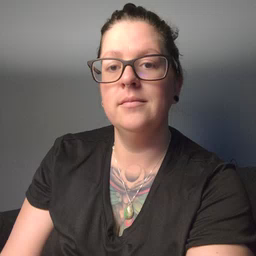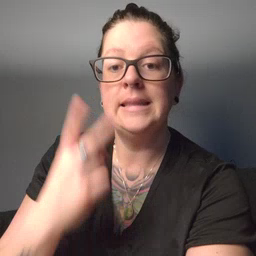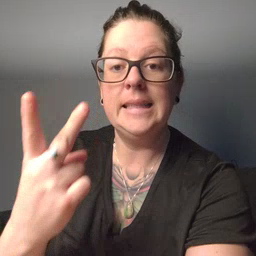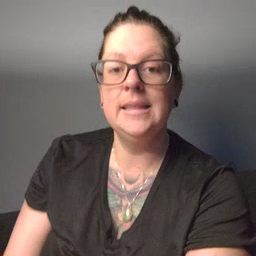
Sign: see